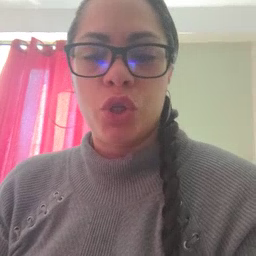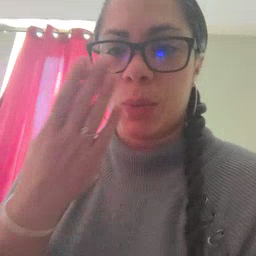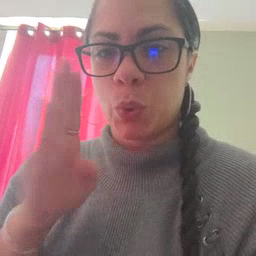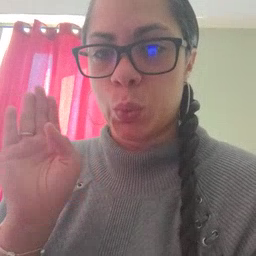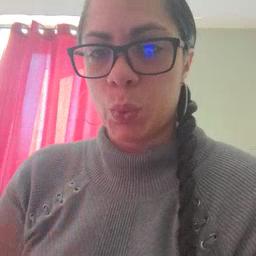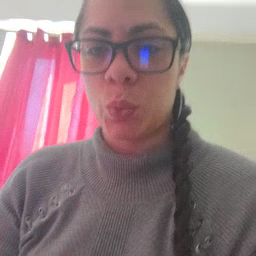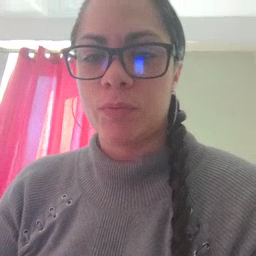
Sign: blue